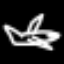
Label: airplane